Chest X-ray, AP view. Patient: 56 years old, sex M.
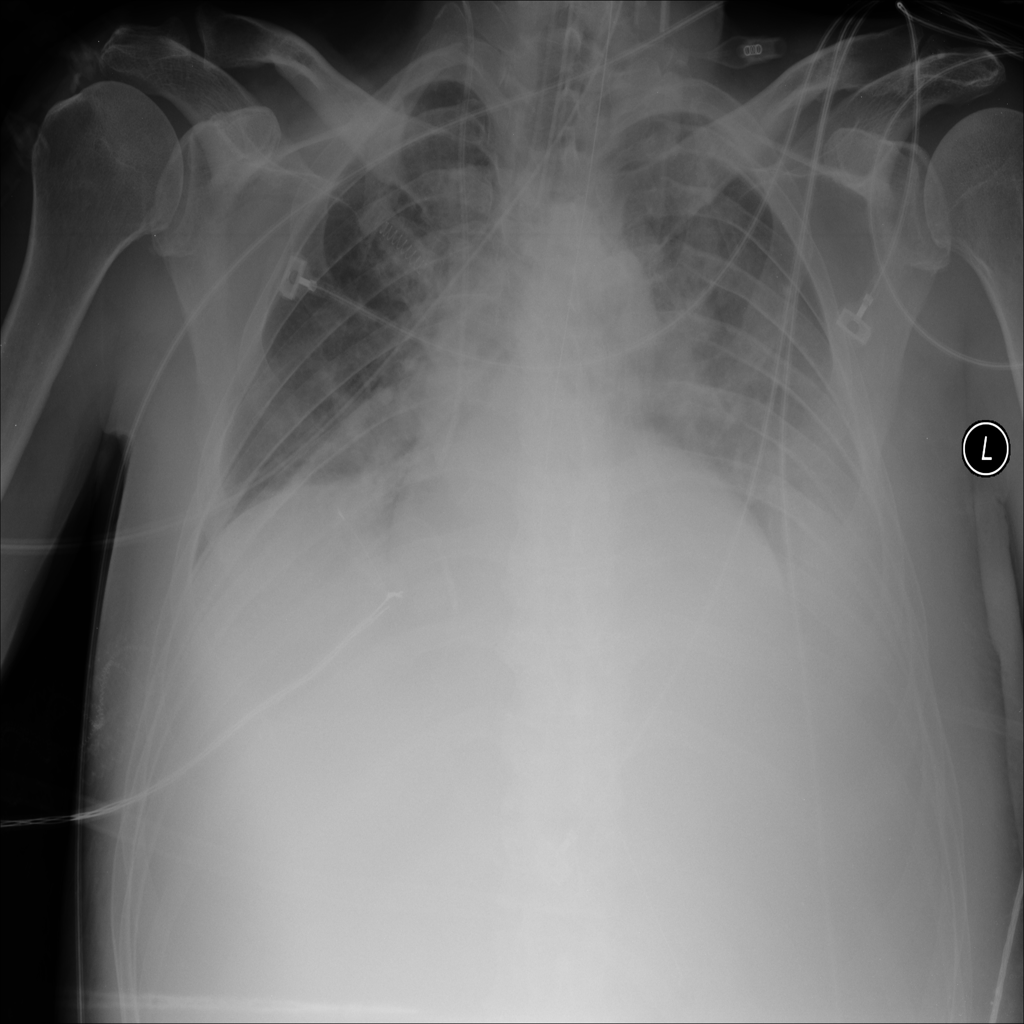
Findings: Effusion